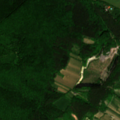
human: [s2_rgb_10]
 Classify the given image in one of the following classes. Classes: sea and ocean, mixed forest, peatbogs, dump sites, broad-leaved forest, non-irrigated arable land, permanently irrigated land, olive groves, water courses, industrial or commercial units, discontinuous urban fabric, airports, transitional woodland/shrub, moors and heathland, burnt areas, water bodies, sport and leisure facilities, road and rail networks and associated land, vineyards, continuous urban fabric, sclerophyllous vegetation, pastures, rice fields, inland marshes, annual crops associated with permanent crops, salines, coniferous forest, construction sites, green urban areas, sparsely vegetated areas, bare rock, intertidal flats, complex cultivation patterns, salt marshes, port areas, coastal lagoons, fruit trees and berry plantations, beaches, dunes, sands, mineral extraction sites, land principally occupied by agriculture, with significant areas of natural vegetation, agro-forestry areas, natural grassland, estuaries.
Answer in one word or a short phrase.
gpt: sport and leisure facilities, vineyards, land principally occupied by agriculture, with significant areas of natural vegetation, broad-leaved forest, mixed forest